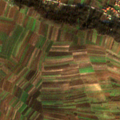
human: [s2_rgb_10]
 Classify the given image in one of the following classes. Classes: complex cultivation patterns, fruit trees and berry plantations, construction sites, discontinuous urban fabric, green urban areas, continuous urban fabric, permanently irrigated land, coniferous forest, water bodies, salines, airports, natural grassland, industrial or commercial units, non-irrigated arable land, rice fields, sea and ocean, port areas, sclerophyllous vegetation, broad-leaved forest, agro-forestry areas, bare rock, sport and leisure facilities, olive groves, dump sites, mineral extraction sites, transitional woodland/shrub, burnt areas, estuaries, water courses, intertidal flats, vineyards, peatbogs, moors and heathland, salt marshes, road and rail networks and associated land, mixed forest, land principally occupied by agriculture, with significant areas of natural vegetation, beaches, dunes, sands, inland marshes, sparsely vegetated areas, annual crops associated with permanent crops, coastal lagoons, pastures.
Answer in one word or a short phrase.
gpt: discontinuous urban fabric, complex cultivation patterns, land principally occupied by agriculture, with significant areas of natural vegetation, broad-leaved forest